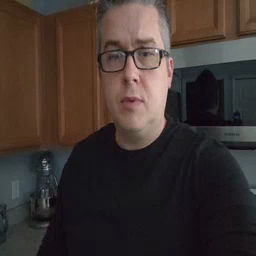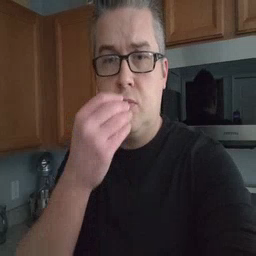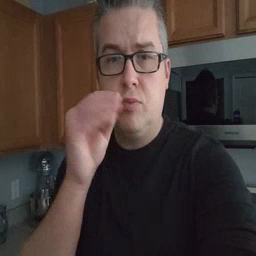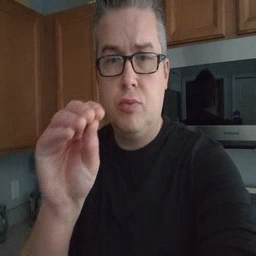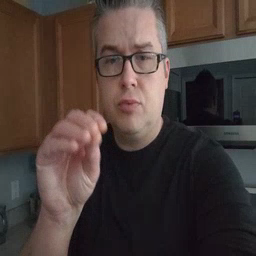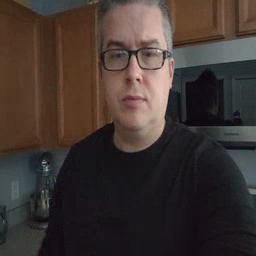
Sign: kiss